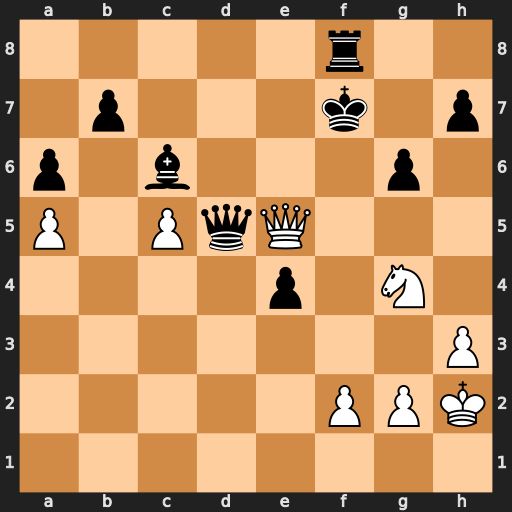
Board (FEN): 5r2/1p3k1p/p1b3p1/P1PqQ3/4p1N1/7P/5PPK/8
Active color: w
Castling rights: -
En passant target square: -
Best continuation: Nh6#